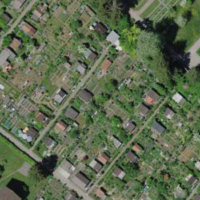
EUNIS habitat code: 53
Species observed at this site:
Veronica serpyllifolia
Ornithogalum umbellatum